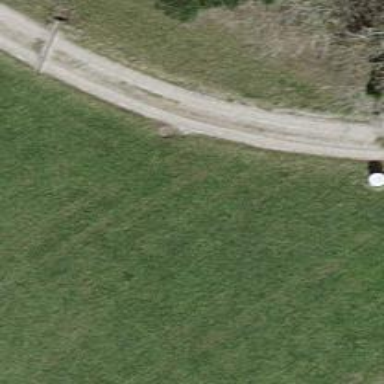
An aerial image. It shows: Track with compacted grade 2 surface.